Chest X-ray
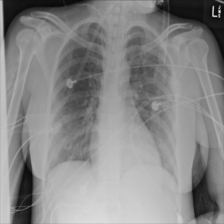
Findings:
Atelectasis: positive
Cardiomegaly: negative
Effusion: negative
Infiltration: negative
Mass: negative
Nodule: negative
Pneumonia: negative
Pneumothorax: negative
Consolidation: negative
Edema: negative
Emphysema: negative
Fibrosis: negative
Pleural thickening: negative
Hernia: negative